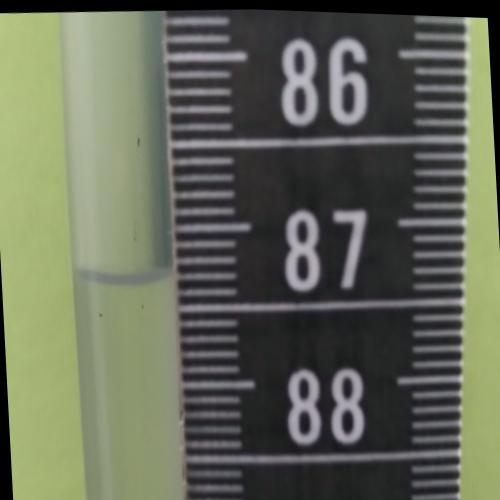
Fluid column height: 87.3 cm